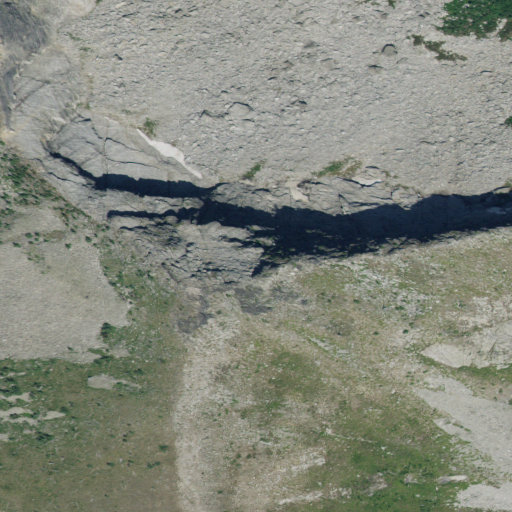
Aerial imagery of mountain in Idaho named Hunt Peak containing grassland, shrub, evergreen forest, and barren land